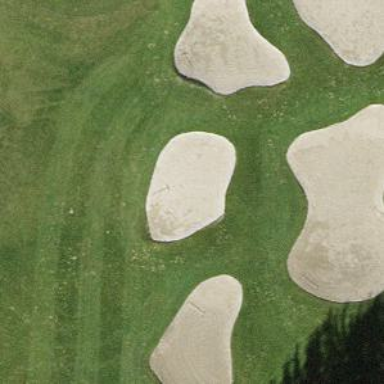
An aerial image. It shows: Golf bunker filled with natural sand.